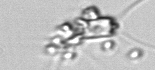
Label: Chaetoceros_didymus_TAG_external_flagellate